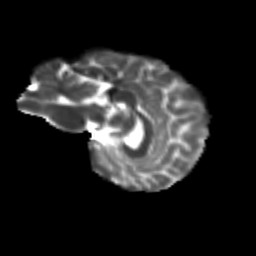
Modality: T2w
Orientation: sagittal
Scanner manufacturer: siemens
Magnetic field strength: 3 T
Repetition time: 9.2 s
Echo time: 0.084 s